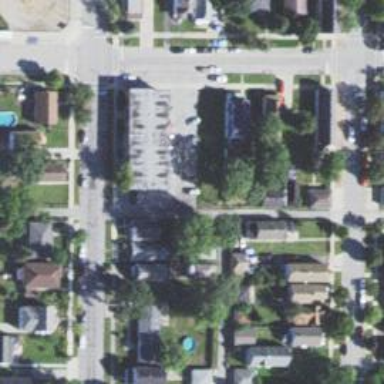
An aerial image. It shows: Alley classified as service road.